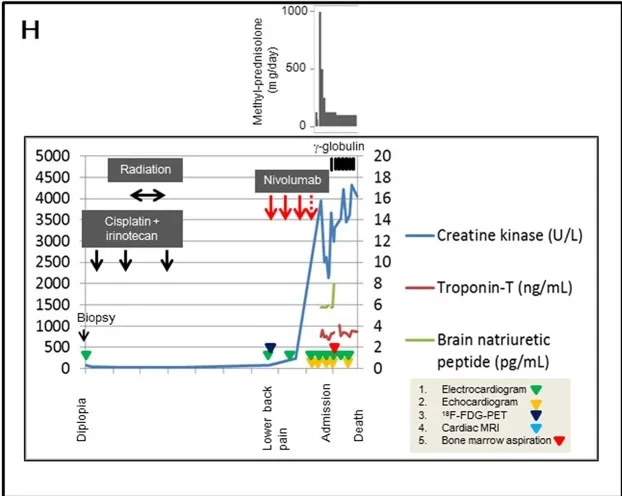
(H) Examination and treatment of the clinical course. Electrocardiogram, echocardiogram, 18F-FDG-PET, cardiac magnetic resonance imaging, and bone marrow aspiration were performed on the indicated days in the panel.
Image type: chart (chart)